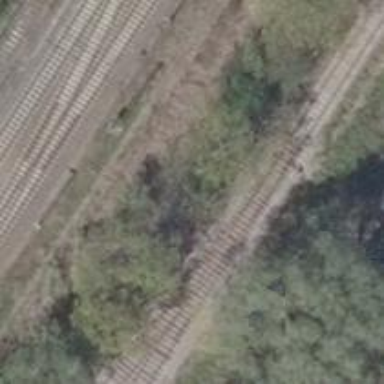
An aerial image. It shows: Railway switch.